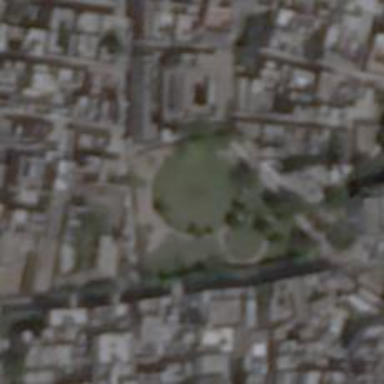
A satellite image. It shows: Park.